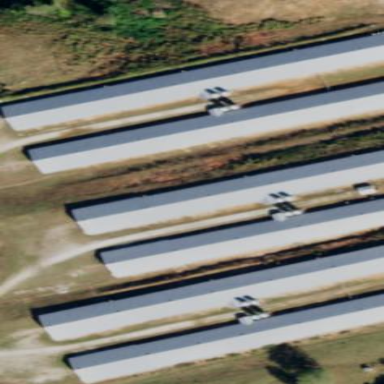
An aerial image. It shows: Poultry house.